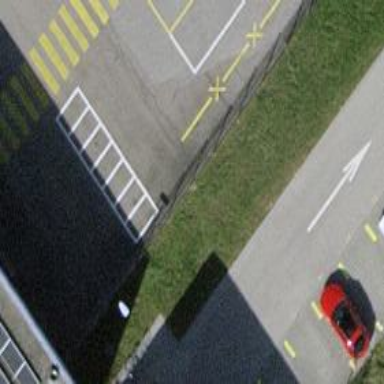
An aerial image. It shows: Parking aisle designated as service road.